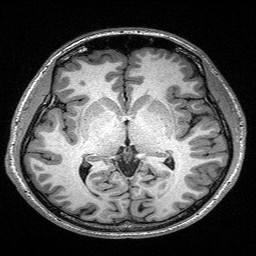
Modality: T1w
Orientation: coronal
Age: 25
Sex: male
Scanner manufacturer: siemens
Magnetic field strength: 3 T
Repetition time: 2.4 s
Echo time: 0.03 s